Interaction volume radius: 10 \u00c5
Interaction volume height: 30 \u00c5
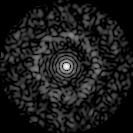
Disorder parameter: 0.8624